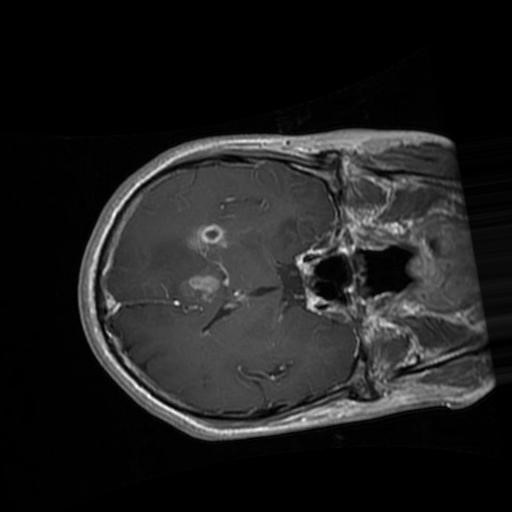
Label: brain_glioma